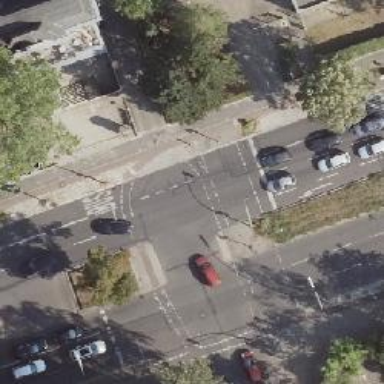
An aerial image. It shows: Crossing with traffic signals.